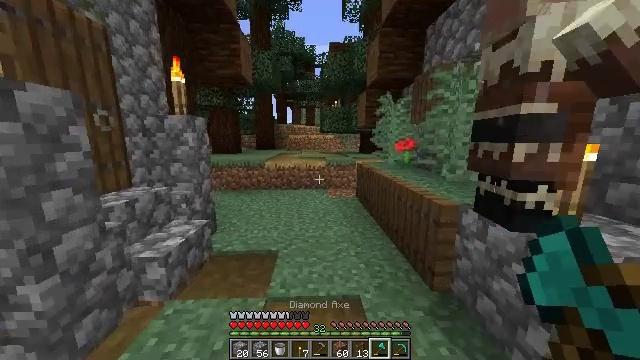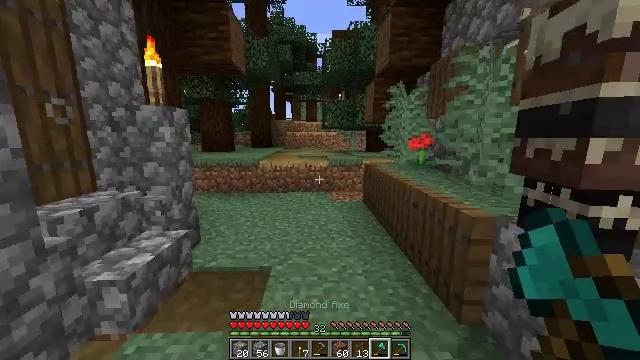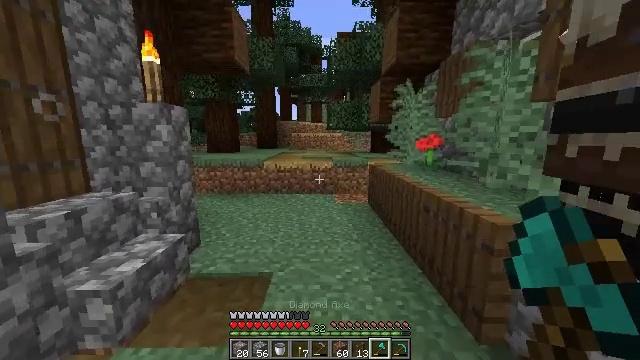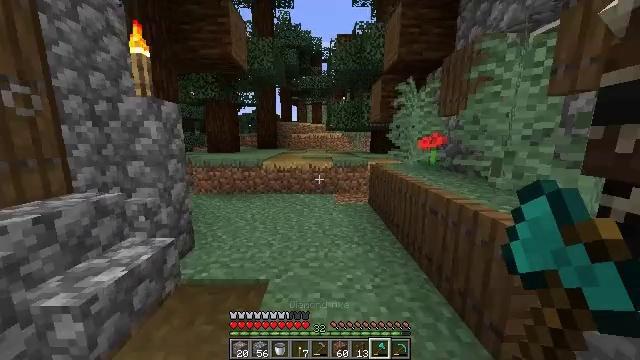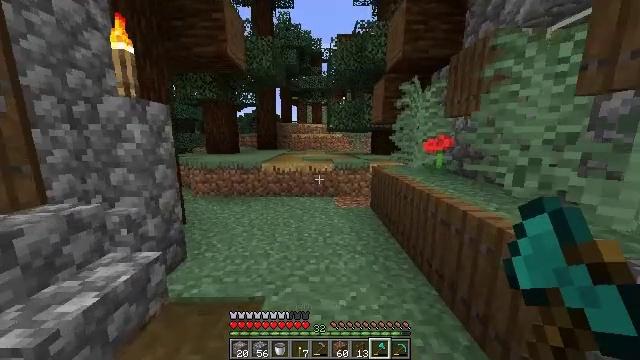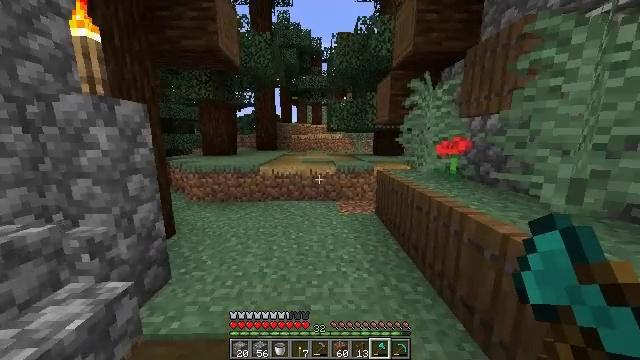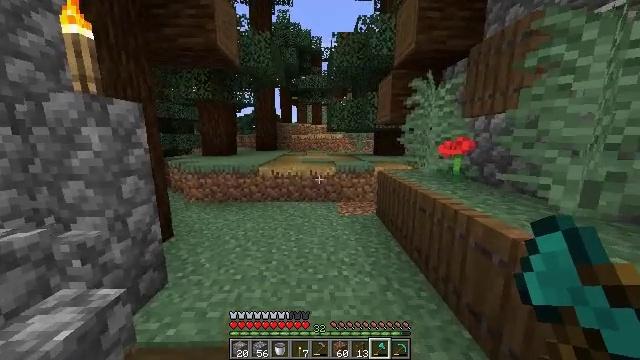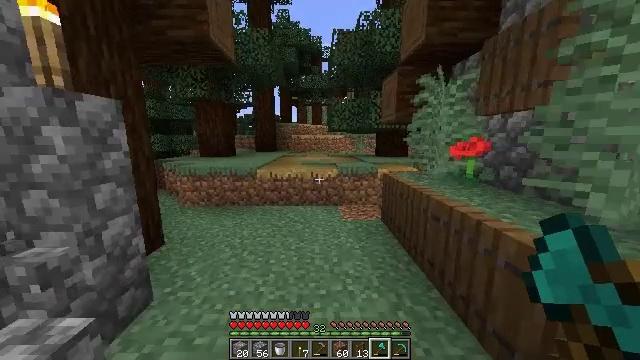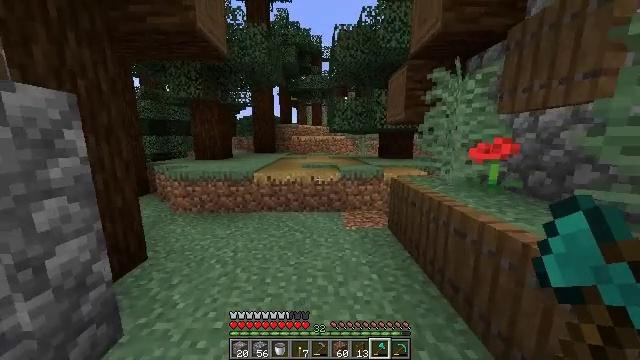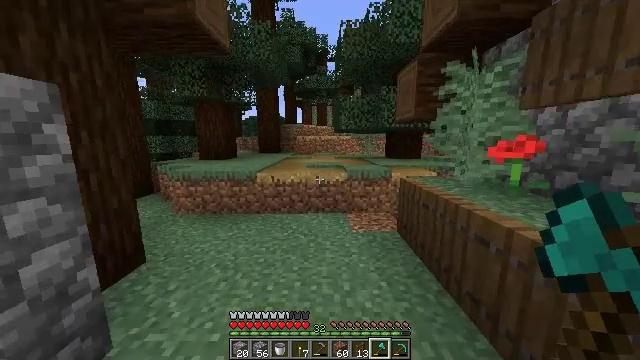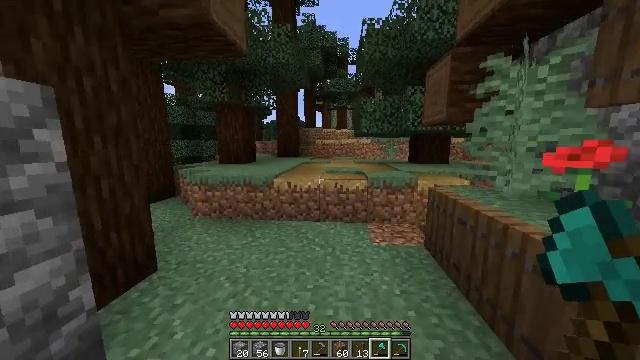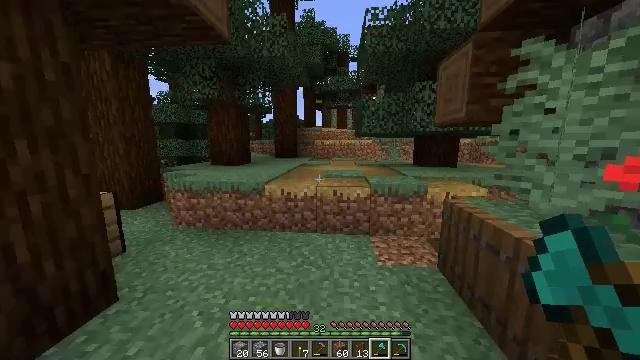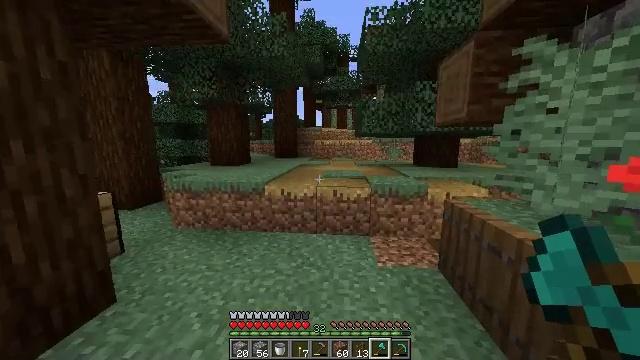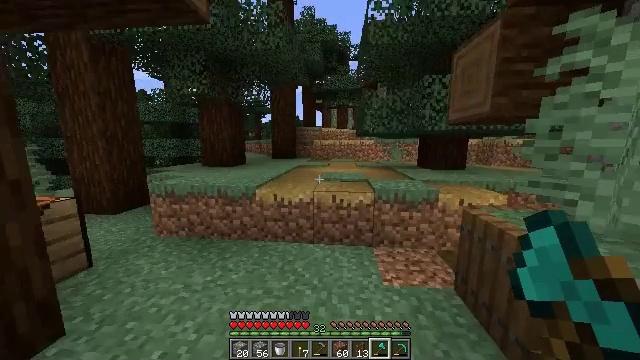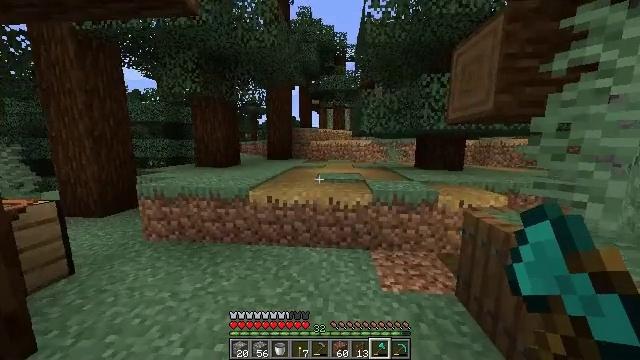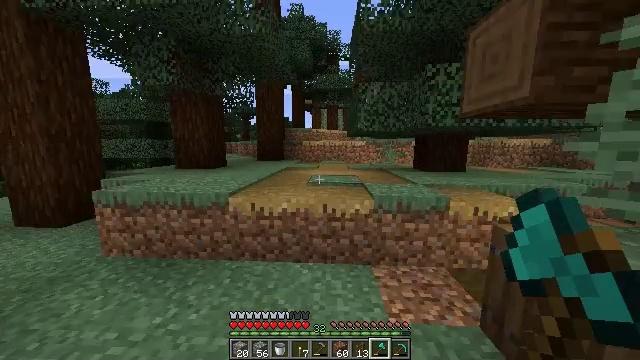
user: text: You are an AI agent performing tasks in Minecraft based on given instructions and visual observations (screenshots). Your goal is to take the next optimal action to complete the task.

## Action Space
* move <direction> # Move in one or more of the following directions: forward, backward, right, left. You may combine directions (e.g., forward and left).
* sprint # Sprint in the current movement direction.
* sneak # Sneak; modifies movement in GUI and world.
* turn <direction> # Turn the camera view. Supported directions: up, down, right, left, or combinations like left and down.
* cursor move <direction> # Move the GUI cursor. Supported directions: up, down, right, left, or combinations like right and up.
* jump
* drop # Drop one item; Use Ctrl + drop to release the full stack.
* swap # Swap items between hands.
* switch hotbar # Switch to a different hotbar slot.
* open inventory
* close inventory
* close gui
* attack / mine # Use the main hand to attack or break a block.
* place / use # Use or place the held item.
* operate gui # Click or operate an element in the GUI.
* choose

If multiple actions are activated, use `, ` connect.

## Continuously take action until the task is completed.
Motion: motion action
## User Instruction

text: Break the composter to recycle it.
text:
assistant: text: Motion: move forward, sprint
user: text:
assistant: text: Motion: move forward, turn left
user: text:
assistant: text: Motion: move forward
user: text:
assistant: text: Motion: move forward
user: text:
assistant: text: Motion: move forward
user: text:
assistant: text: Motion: move forward
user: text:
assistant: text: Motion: move forward, sprint
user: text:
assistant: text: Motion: move forward, sprint
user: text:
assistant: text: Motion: move forward, sprint, turn left
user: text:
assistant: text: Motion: move forward, sprint, turn left and up
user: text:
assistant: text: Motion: move forward
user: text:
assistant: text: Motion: move forward
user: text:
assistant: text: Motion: move forward
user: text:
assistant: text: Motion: move forward
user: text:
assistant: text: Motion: move forward, turn right
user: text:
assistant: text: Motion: move forward
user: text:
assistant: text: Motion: move forward
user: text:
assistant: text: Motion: move forward
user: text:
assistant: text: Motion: move forward, jump
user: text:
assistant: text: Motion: move forward, jump
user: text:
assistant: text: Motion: move forward, jump
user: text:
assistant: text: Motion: move forward, jump
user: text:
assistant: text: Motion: move forward, jump
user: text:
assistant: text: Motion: move forward, jump
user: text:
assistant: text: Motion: move forward, jump
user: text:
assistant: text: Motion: move forward, jump
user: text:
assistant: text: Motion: move forward, jump
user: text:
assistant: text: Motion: move forward, jump
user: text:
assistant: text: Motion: move forward, jump
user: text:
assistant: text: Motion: move forward, sprint, jump